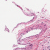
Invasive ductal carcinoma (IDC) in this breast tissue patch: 0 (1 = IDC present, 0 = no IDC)